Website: lowes
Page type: receipt
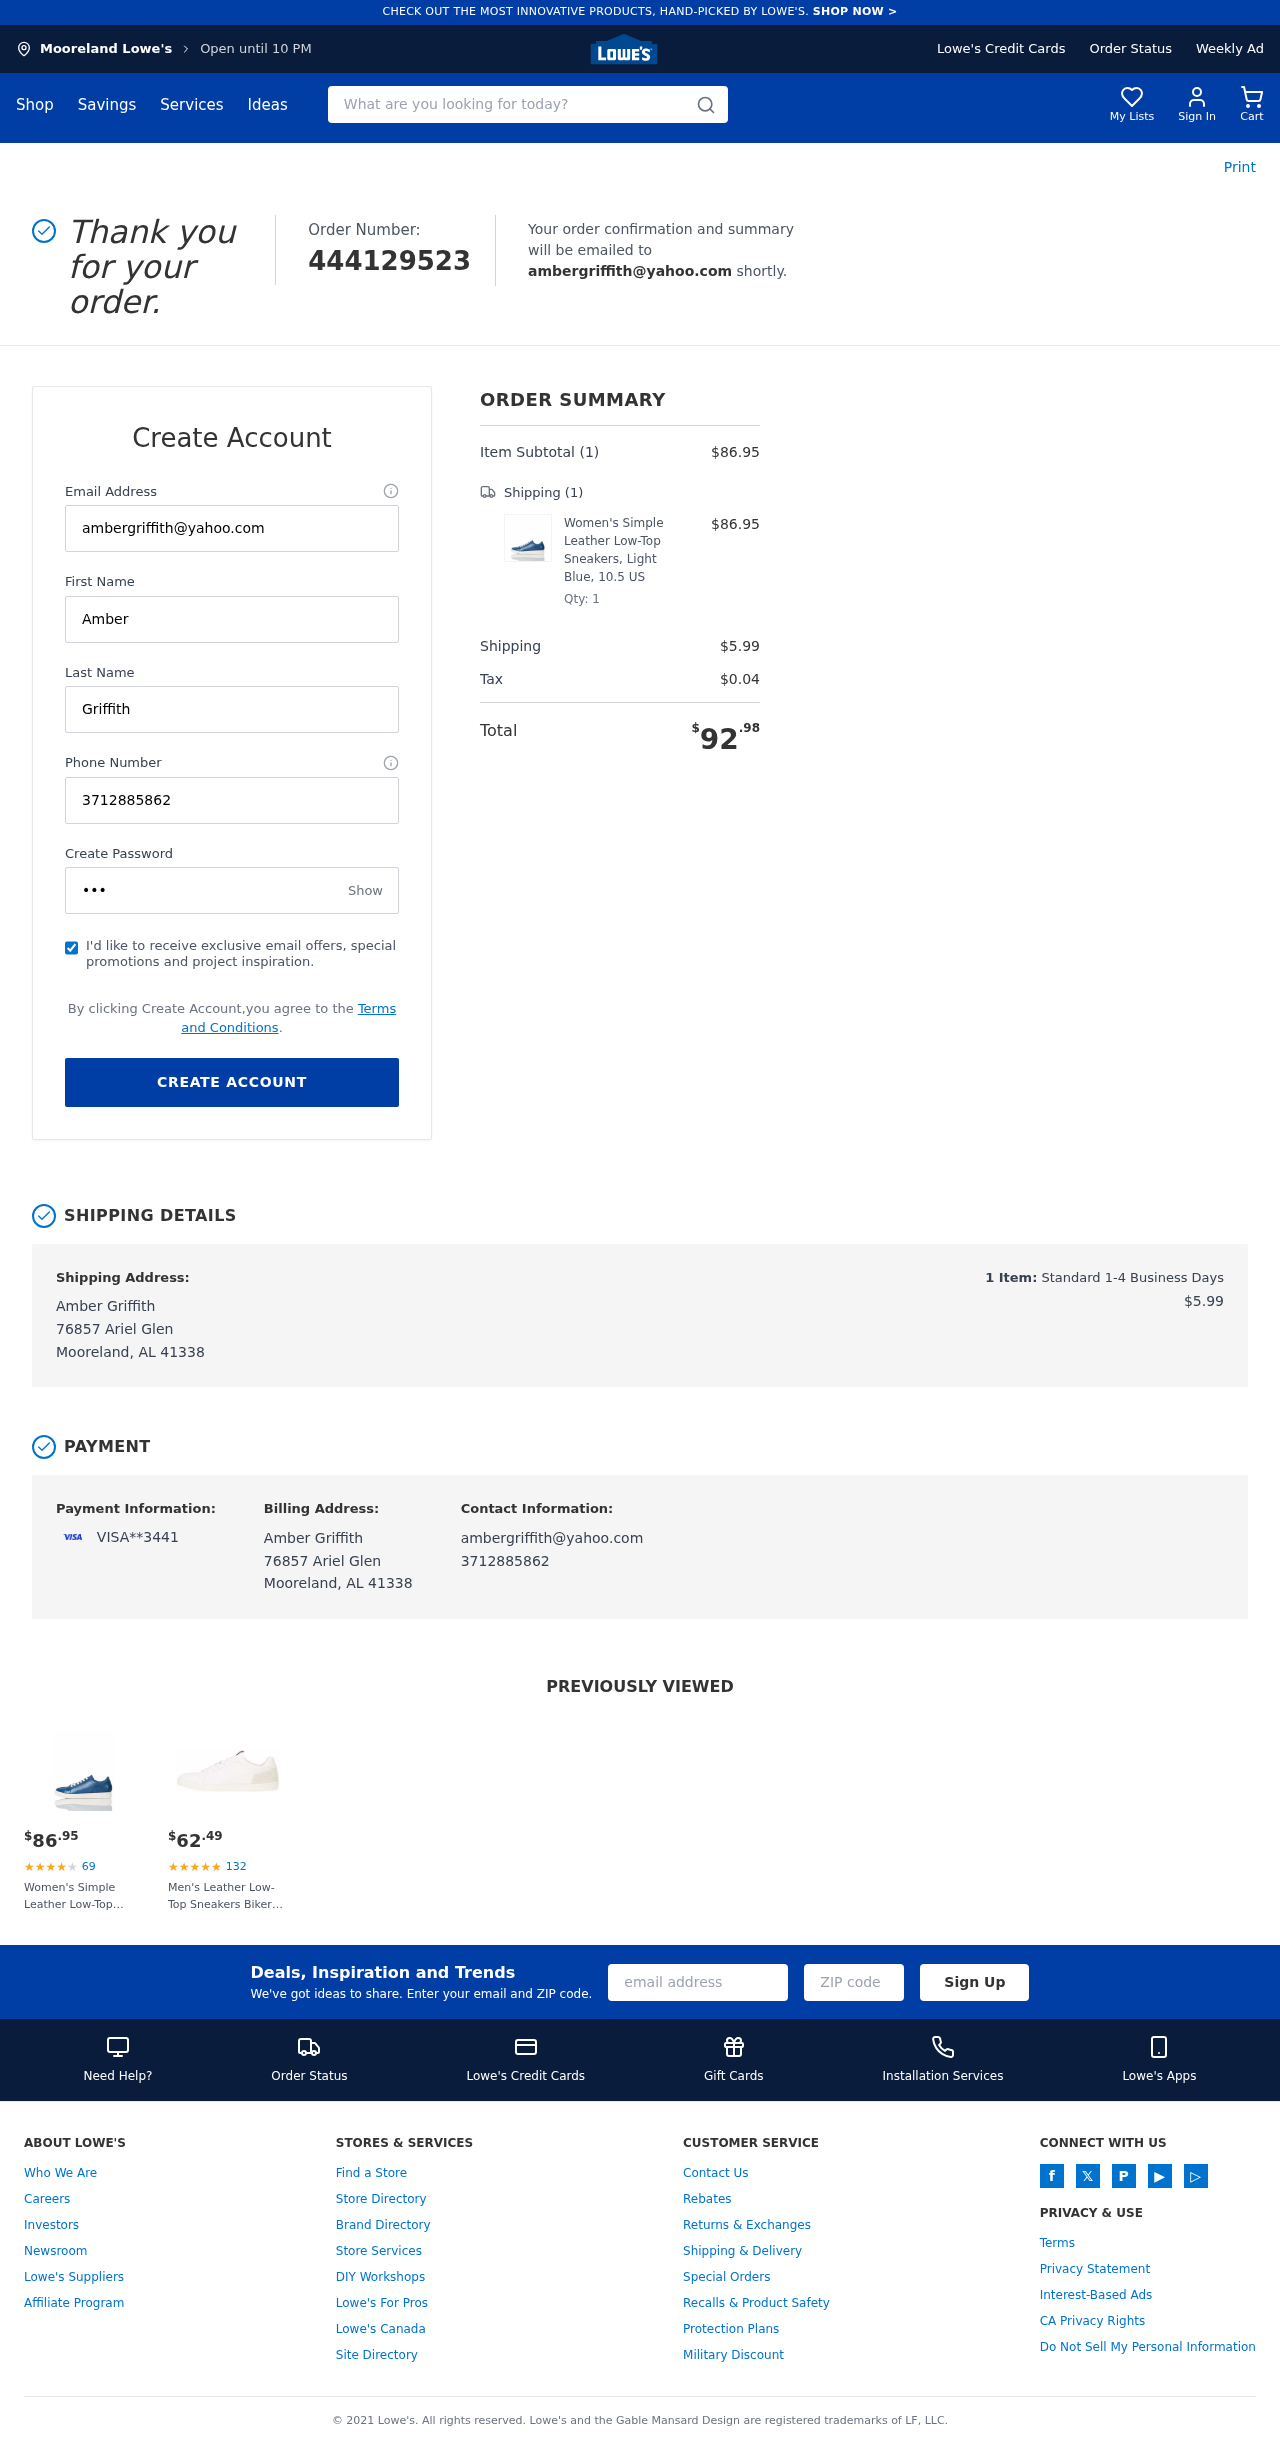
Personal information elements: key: PII_CARD_LAST4
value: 3441
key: PII_CARD_TYPE
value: VISA
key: PII_CITY
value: Mooreland
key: PII_EMAIL
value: ambergriffith@yahoo.com
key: PII_FULLNAME
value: Amber Griffith
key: PII_PHONE
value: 3712885862
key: PII_STREET
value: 76857 Ariel Glen
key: PII_FIRSTNAME
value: Amber
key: PII_LASTNAME
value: Griffith
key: PII_CITY_STATE_ZIP
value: Mooreland, AL 41338
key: PII_FULLNAME2
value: Amber Griffith
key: PII_FULLNAME3
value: Amber Griffith
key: PII_FIRSTNAME2
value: Amber
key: PII_FIRSTNAME3
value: Amber
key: PII_LASTNAME2
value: Griffith
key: PII_LASTNAME3
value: Griffith
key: PII_FIRSTNAME_DERIVED
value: Amber
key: PII_LASTNAME_DERIVED
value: Griffith
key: PII_FULLNAME_DERIVED
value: Amber Griffith
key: PII_NAME_FULL_DERIVED
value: Amber Griffith
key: PII_POSTCODE
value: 41338
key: PII_STATE_ABBR
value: AL
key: PII_POSTCODE_FULL
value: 41338
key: PII_CITY_STATE
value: Mooreland, AL
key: PII_POSTCODE_NUMERIC
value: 41338
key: PII_EMAIL2
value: ambergriffith@yahoo.com
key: PII_EMAIL3
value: ambergriffith@yahoo.com
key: PII_PHONE_LINE
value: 5862
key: PII_PHONE_SUFFIX
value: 5862
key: PII_PHONE2
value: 3712885862
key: PII_PHONE3
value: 3712885862
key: PII_PHONE_NUMERIC
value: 3712885862
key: PII_PHONE_LINE_NUMERIC
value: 5862
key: PII_PHONE_SUFFIX_NUMERIC
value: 5862
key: PII_PHONE2_NUMERIC
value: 3712885862
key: PII_PHONE3_NUMERIC
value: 3712885862
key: PII_PHONE_DIGITS
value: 3712885862
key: PII_PHONE_LAST4
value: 5862
Product elements: key: PRODUCT1_NAME
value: Women's Simple Leather Low-Top Sneakers, Light Blue, 10.5 US
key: PRODUCT1_PRICE
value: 86.95
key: PRODUCT1_QUANTITY
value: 1
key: PRODUCT2_NAME
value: Men's Leather Low-Top Sneakers Biker Boots, White White, Women 2
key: PRODUCT2_NUM_RATINGS
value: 132
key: PRODUCT2_PRICE
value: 62.49
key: PRODUCT1_PRICE2
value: $86.95
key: PRODUCT1_RATING2
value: ★
★
★
★
★
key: PRODUCT1_NUM_RATINGS2
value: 69
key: PRODUCT1_NAME2
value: Women's Simple Leather Low-Top Sneakers, Light Blue, 10.5 US
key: PRODUCT2_RATING
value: ★
★
★
★
★
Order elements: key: ORDER_ID
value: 444129523
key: ORDER_NUM_ITEMS
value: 1
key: ORDER_SUBTOTAL
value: $86.95
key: ORDER_NUM_ITEMS2
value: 1
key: ORDER_SHIPPING_COST
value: $5.99
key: ORDER_TAX
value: $0.04
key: ORDER_TOTAL
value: $92.98
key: ORDER_NUM_ITEMS3
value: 1
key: ORDER_SHIPPING_COST2
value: $5.99
Search elements: key: HEADER_SEARCH
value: What are you looking for today?